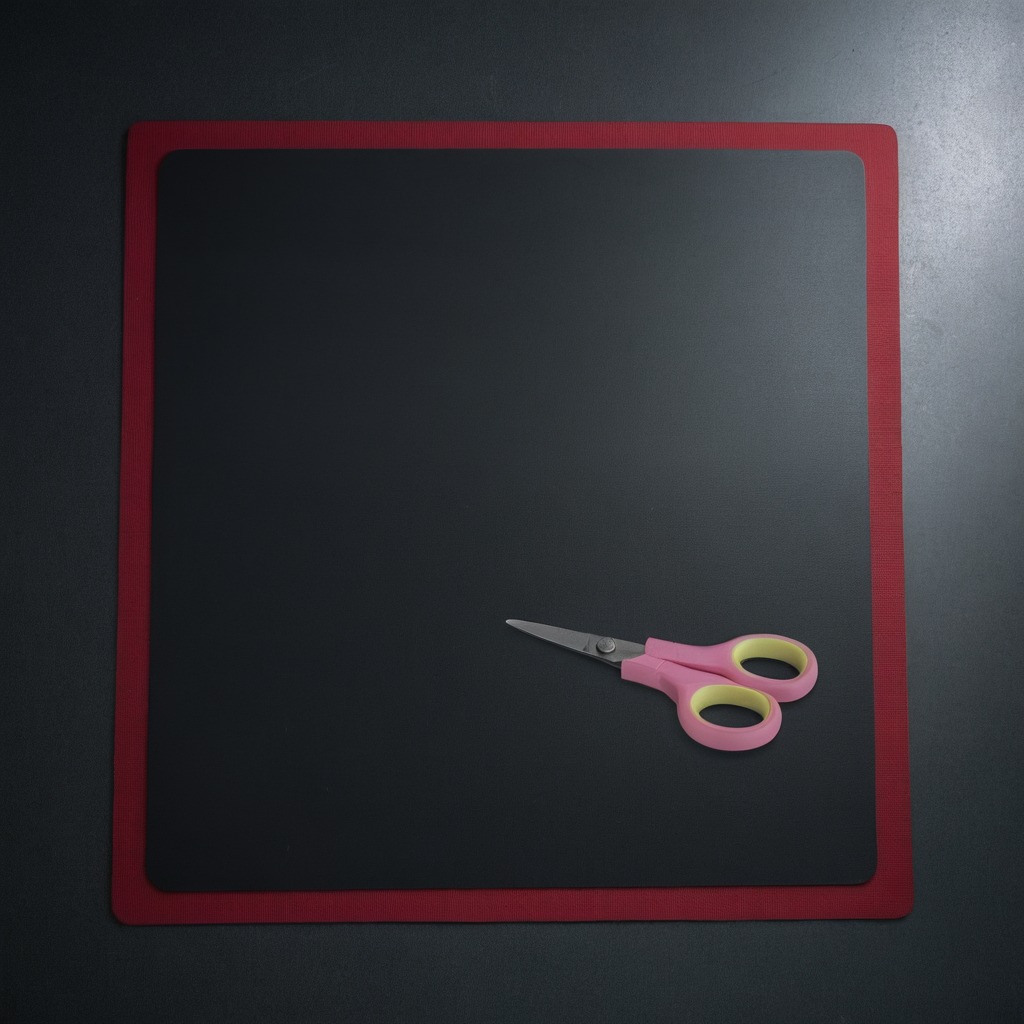
A scissor lying on a clean granite tabletop covered with a red rubber mat inside a workshop at night dim ambient light soft shadows worn but beneath the mat